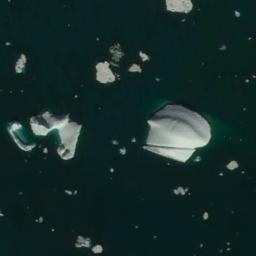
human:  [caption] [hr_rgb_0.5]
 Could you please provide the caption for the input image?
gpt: There are many ice on the deep green sea .

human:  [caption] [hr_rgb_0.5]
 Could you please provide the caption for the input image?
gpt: There are different shapes of sea ice .

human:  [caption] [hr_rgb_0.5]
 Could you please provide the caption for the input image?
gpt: Several ice hummocks and some small pieces of ice sea float in the deep blue sea .

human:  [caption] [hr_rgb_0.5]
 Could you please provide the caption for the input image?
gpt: Two large pieces of ice and many small pieces of ice floating around it float on the deep blue sea .

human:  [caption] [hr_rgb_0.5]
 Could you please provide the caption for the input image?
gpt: There are some pieces of sea ice .